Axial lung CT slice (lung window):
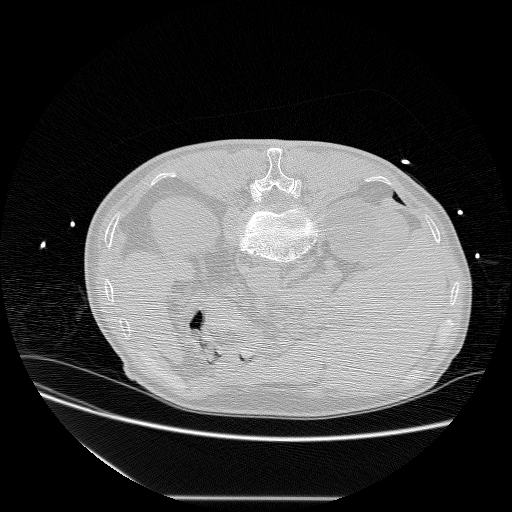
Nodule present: no